Chest X-ray. View position: AP
Patient age: 21
Patient sex: M
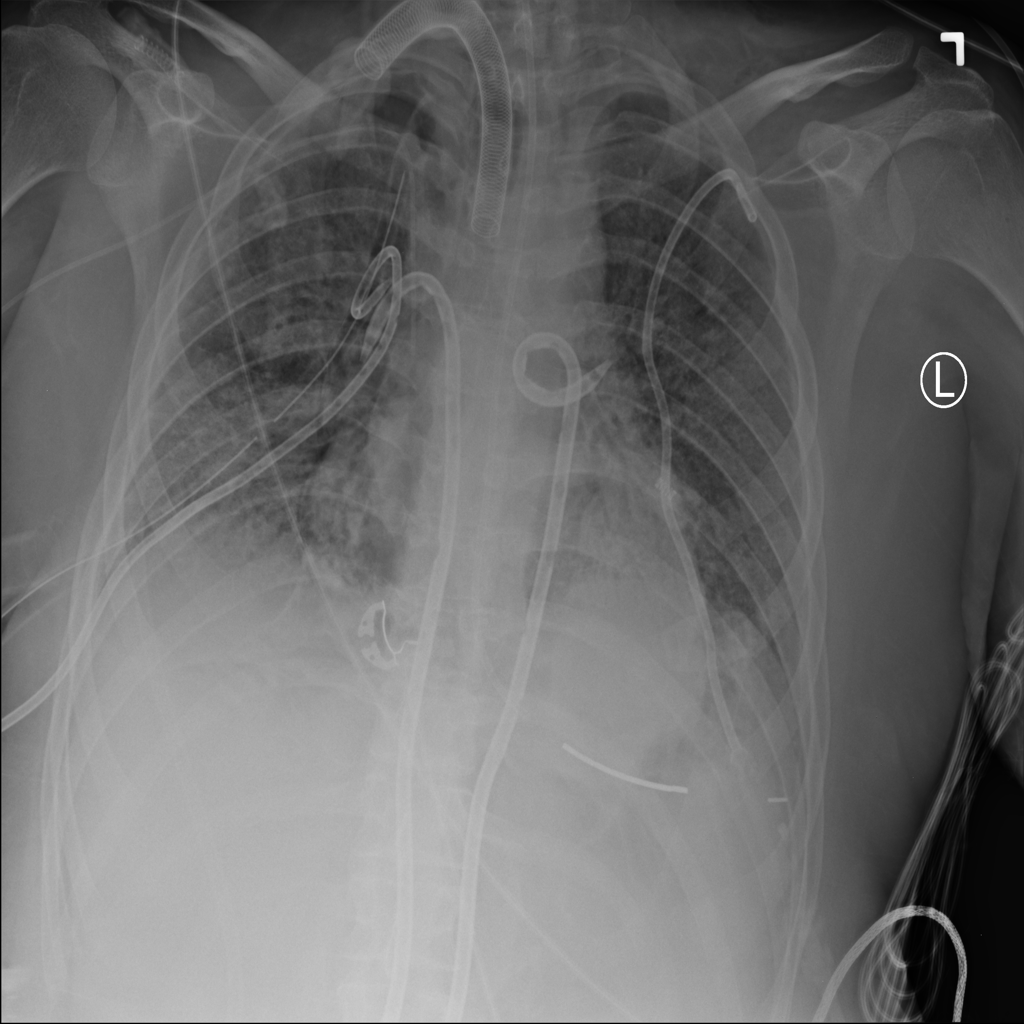
Finding: Pneumothorax